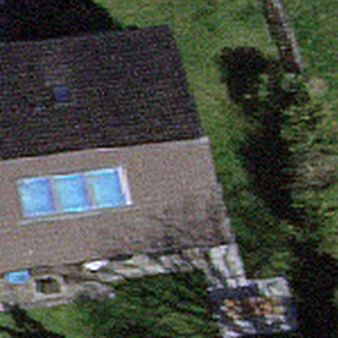
Label: other